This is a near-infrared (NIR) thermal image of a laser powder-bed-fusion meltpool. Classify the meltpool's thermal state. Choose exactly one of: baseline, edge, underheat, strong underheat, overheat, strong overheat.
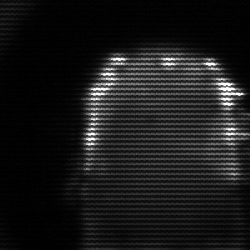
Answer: baseline